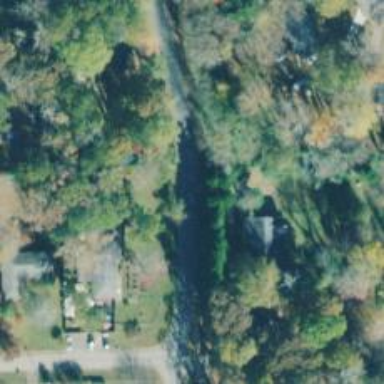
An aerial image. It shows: Residential road.